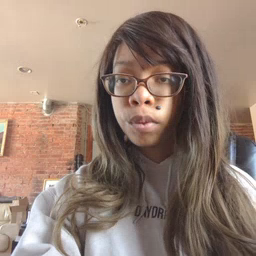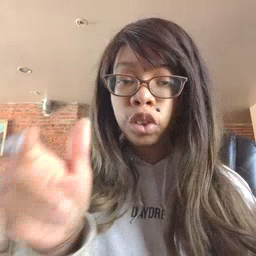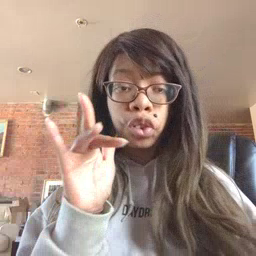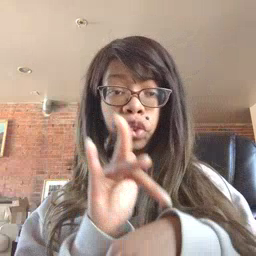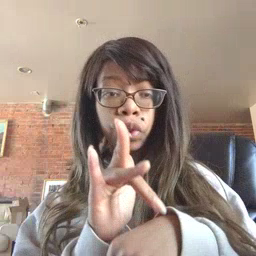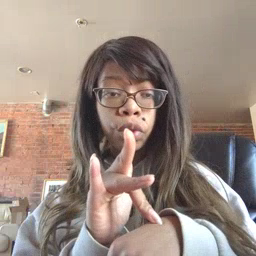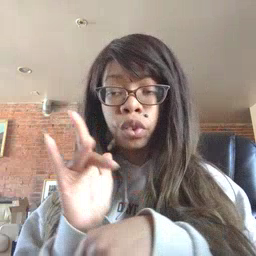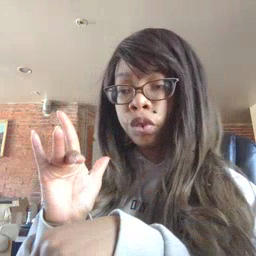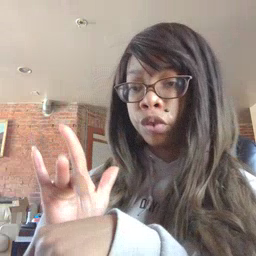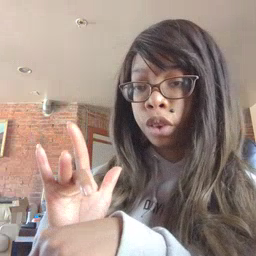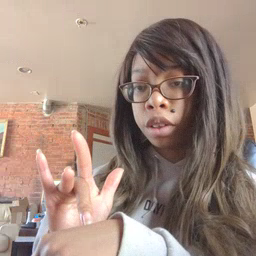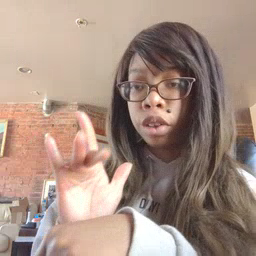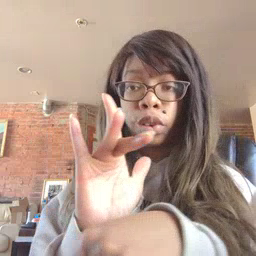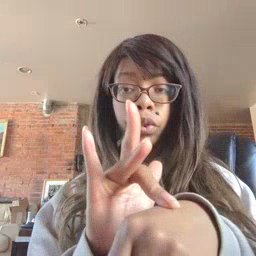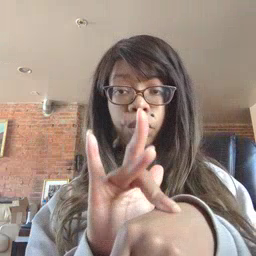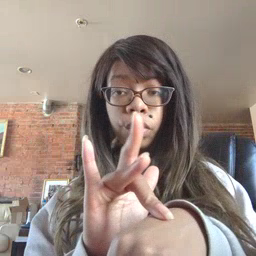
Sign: touch